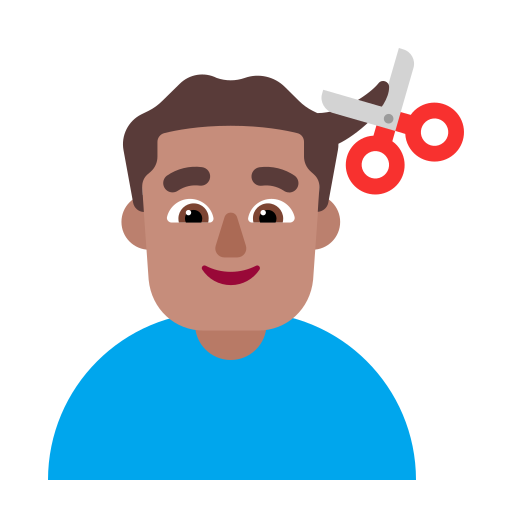
man getting haircut flat